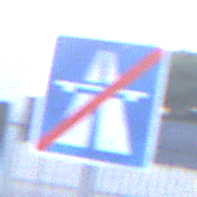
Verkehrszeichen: EndeAutbahn
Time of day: SunriseSunset
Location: Outdoor (Suburban)
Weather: PartlyCloudy
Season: NotSpecified
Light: Natural